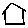
Label: house